Question: There is a free text field under the font selection box in . It seems to belong to the category.
So: What is the purpose of Notes and the empty box 'No Font' shown in the image below?

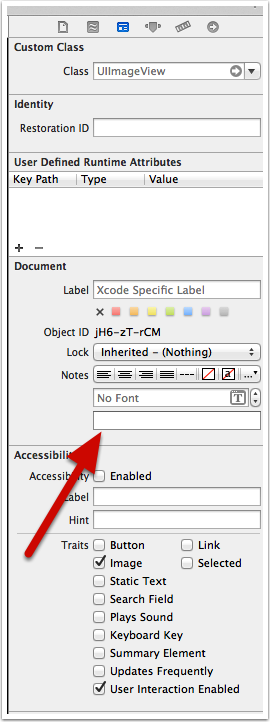
Answer: Finally it does something in Xcode 7!
In Xcode 7, Document Notes get exported to the Storyboard.strings file, and thus to XLIFF localization files.